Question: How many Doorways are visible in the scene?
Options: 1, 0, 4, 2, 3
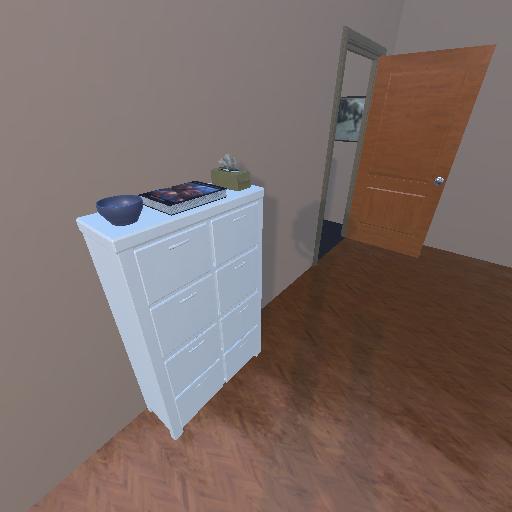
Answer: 1